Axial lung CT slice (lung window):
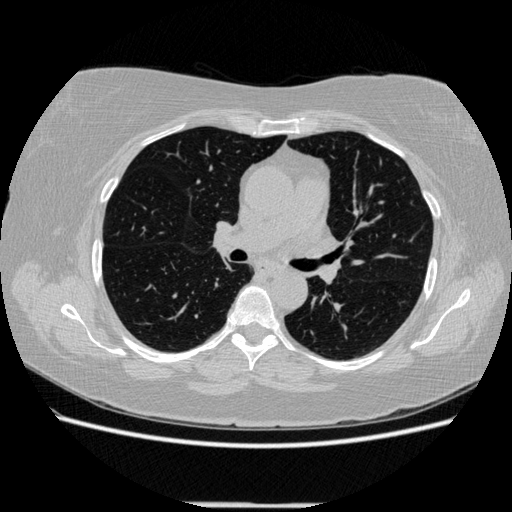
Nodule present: no